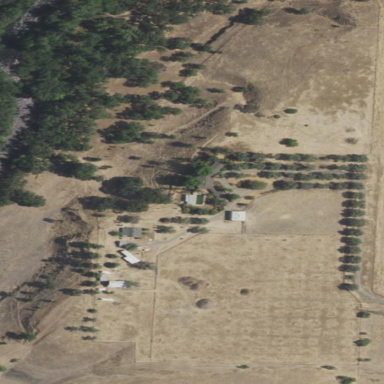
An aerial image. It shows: Orchard filled with olive trees.